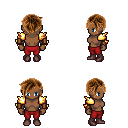
a pixel art fantasy rpg character, female body template, human, dark skin, gold arm armor, red pants, brown pixie cut hairstyle, leather bracers, maroon shoes, four views (front, back, left, right), 2x2 character sprite sheet, small pixel art, hard edges, no anti-aliasing